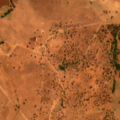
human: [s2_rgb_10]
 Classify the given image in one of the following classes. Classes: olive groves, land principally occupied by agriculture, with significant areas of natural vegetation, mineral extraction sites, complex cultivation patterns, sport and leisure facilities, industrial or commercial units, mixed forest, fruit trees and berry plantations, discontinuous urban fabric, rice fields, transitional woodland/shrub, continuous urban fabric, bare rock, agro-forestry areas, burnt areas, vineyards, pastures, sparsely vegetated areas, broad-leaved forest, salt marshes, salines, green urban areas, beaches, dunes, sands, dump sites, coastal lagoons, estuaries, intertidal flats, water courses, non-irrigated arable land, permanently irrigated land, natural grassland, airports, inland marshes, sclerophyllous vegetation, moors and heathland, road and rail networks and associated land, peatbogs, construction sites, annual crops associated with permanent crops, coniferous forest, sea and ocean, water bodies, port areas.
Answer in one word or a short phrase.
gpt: non-irrigated arable land, agro-forestry areas, transitional woodland/shrub